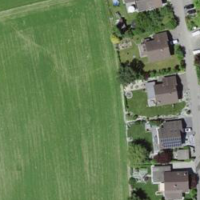
EUNIS habitat code: 52
Species observed at this site:
Veronica arvensis